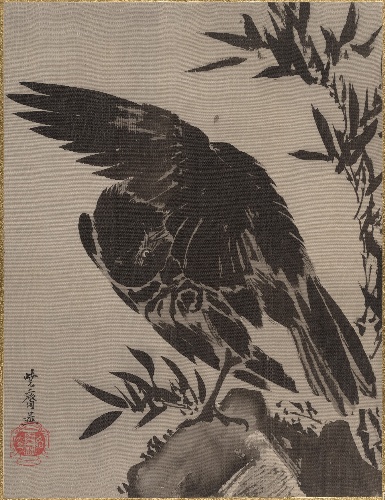
Title: 岩に鴉図|Crow on a Rock
Artist: Kawanabe Kyōsai 河鍋暁斎
Artist bio: Japanese, 1831–1889
Date: ca. 1887
Object type: Album leaf
Classification: Paintings
Medium: Album leaf; ink and color on silk
Culture: Japan
Period: Meiji period (1868–1912)
Dimensions: 14 1/4 x 10 7/8 in. (36.2 x 27.6 cm)
Department: Asian Art
Credit line: Charles Stewart Smith Collection, Gift of Mrs. Charles Stewart Smith, Charles Stewart Smith Jr., and Howard Caswell Smith, in memory of Charles Stewart Smith, 1914
Accession year: 1914
Repository: Metropolitan Museum of Art, New York, NY
Tags: Birds